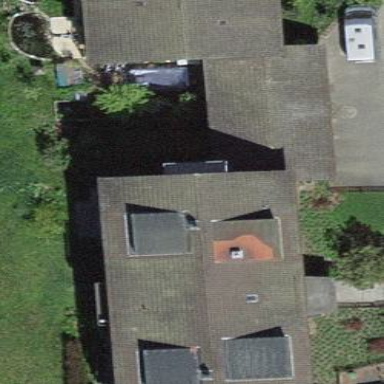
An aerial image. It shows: The image shows part of apartment building.